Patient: sex M, age 61
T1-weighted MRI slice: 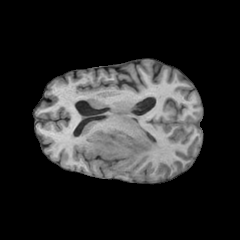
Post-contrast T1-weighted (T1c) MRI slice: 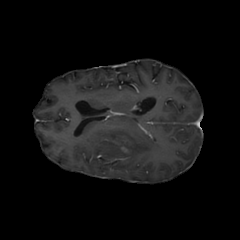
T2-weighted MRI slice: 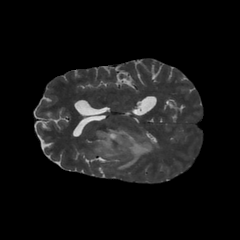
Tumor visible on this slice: yes
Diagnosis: Glioblastoma, IDH-wildtype
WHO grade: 4